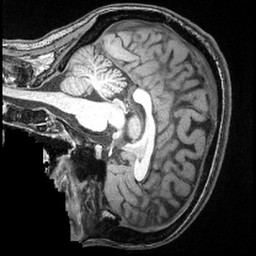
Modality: T1w
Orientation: sagittal
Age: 31
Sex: female
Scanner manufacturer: siemens
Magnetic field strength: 3 T
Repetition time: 2.4 s
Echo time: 0.00374 s